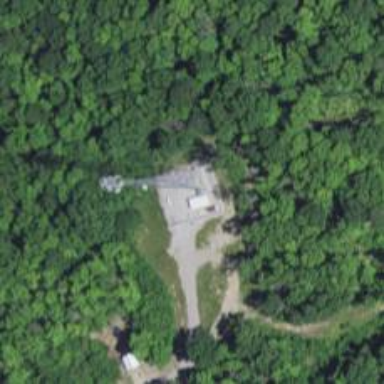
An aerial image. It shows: Communication mast tower.